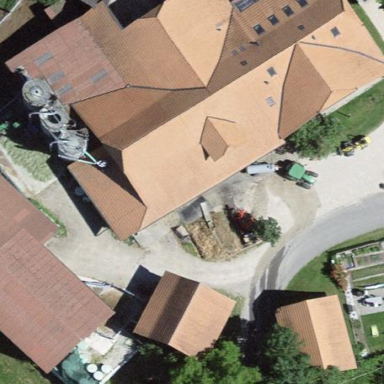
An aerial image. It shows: Farm building.